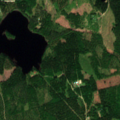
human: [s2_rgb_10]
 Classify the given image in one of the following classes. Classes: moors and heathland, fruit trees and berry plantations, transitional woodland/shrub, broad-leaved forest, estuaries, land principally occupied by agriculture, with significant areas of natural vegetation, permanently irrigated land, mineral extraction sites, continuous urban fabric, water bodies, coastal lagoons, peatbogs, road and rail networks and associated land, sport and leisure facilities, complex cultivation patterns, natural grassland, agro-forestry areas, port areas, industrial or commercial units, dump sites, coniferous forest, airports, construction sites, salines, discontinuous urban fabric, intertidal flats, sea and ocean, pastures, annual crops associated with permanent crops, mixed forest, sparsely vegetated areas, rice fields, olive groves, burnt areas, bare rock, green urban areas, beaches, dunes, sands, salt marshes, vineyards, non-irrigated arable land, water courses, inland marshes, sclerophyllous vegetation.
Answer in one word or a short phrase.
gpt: broad-leaved forest, coniferous forest, mixed forest, water bodies